Aerial crown-view tile of a tropical tree (Barro Colorado Island, Panama), acquired 20250715:
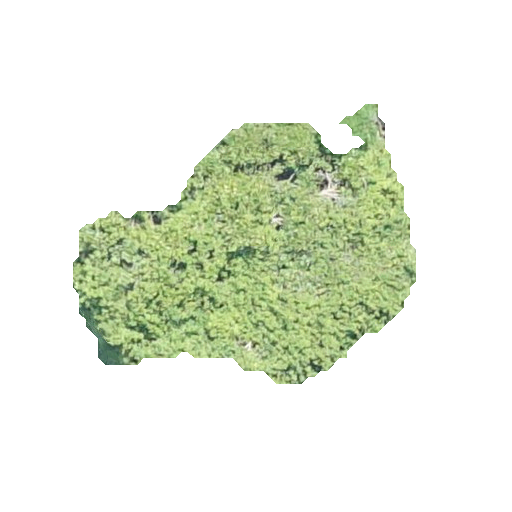
Species: Prioria copaifera
GBIF accepted scientific name: Prioria copaifera
Crown area: 93.996 m²